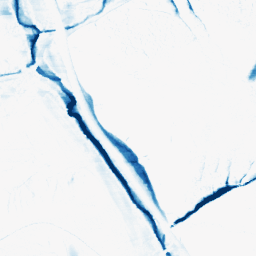
Category: morphological
Decomposition family: morphological_ellipse
Decomposition parameters: operation: closing
width: 5
height: 20
Upsampling method: sinc_hamming
Upsampling parameters: scale: 8
kernel_size: 16
Upsampling scale: 8